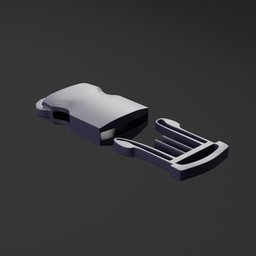
Label: mechanical